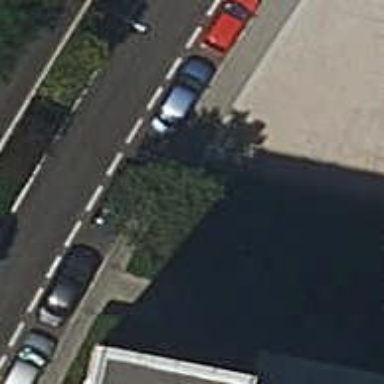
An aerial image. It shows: Sidewalk.